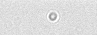
Label: camera_spot